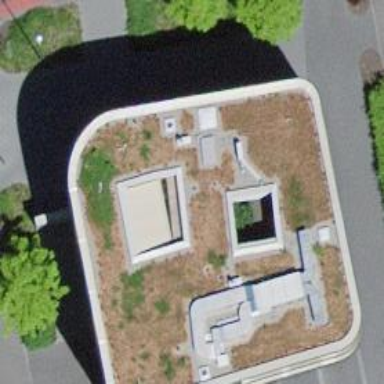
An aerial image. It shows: Bank.